Question:
I'm switching to landscape and it redraws the UIButton. here is the button code.
'''
plusButton = [[[UIButton alloc] initWithFrame:CGRectMake(bounds.size.width - 60.0f, 28.0f, 45.0f,90.0f)] autorelease ];
[plusButton setImage:TTIMAGE(@"bundle://morebutton.png")
forState:UIControlStateNormal];
[plusButton showsTouchWhenHighlighted];
[plusButton addTarget:self action:@selector(plusButtonDidPress:)
forControlEvents:UIControlEventTouchUpInside];
[self addSubview:plusButton];
'''
This is a TTMessageitemcell (THREE20)
Any suggestions would be appreciated. thanks.
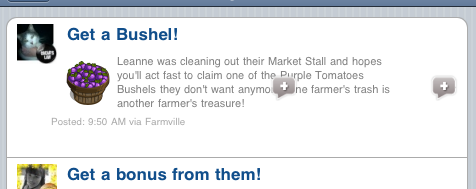
Answer: Is this being called in drawRect or something similar? It looks as if it's creating a new instance of the button each time a drawing method is called. Try making plus button an instance variable of your cell and initialise it in the init method. Then you can set frame and other properties in the drawing method while only using one instance of the button. You can then release the button in dealloc.
tl;dr: looks as if you're adding multiple instances of the button in a drawing method eg. drawRect: or layoutSubviews.
Tim